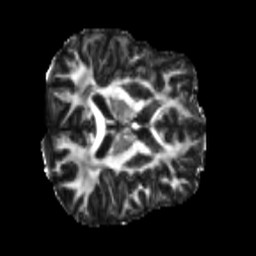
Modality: FA
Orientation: axial
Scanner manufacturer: siemens
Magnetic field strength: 3 T
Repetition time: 4 s
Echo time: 0.0594 s